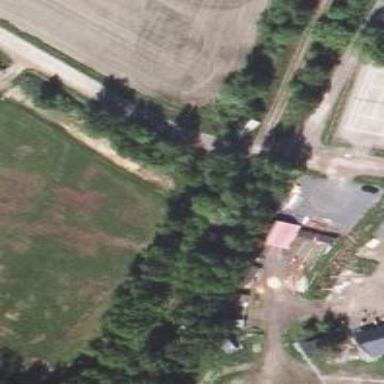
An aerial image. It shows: Disused railway.